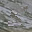
Label: 5